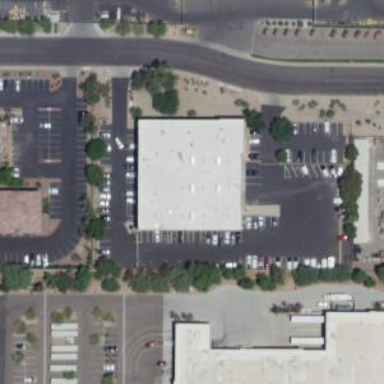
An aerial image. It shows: Warehouse building that serves as police facility.